Question: I have created a checkbox list type of data type in umbraco. see below screen shot

I am able to get the text value of this data type which is "All" in this case. But I am unable to get the Value in code.
'''
umbraco.library.IProperty property = node.GetProperty("countries");
string val = property.Value;
'''
I also looked at all the property fields but Value of this is not available.
Any one has any idea
I am using Umbraco 6.2.4
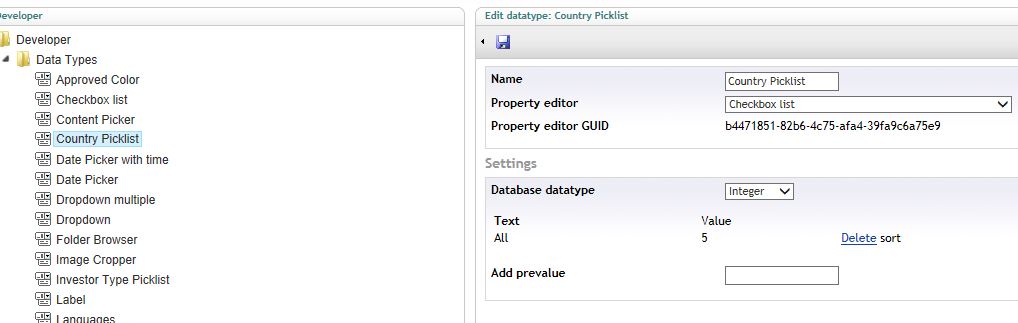
Answer: Looks like you should be using the <URL> for your soultion.
'''
string val = umbraco.library.GetPreValueAsString(node.GetProperty<int>("countries"));
'''